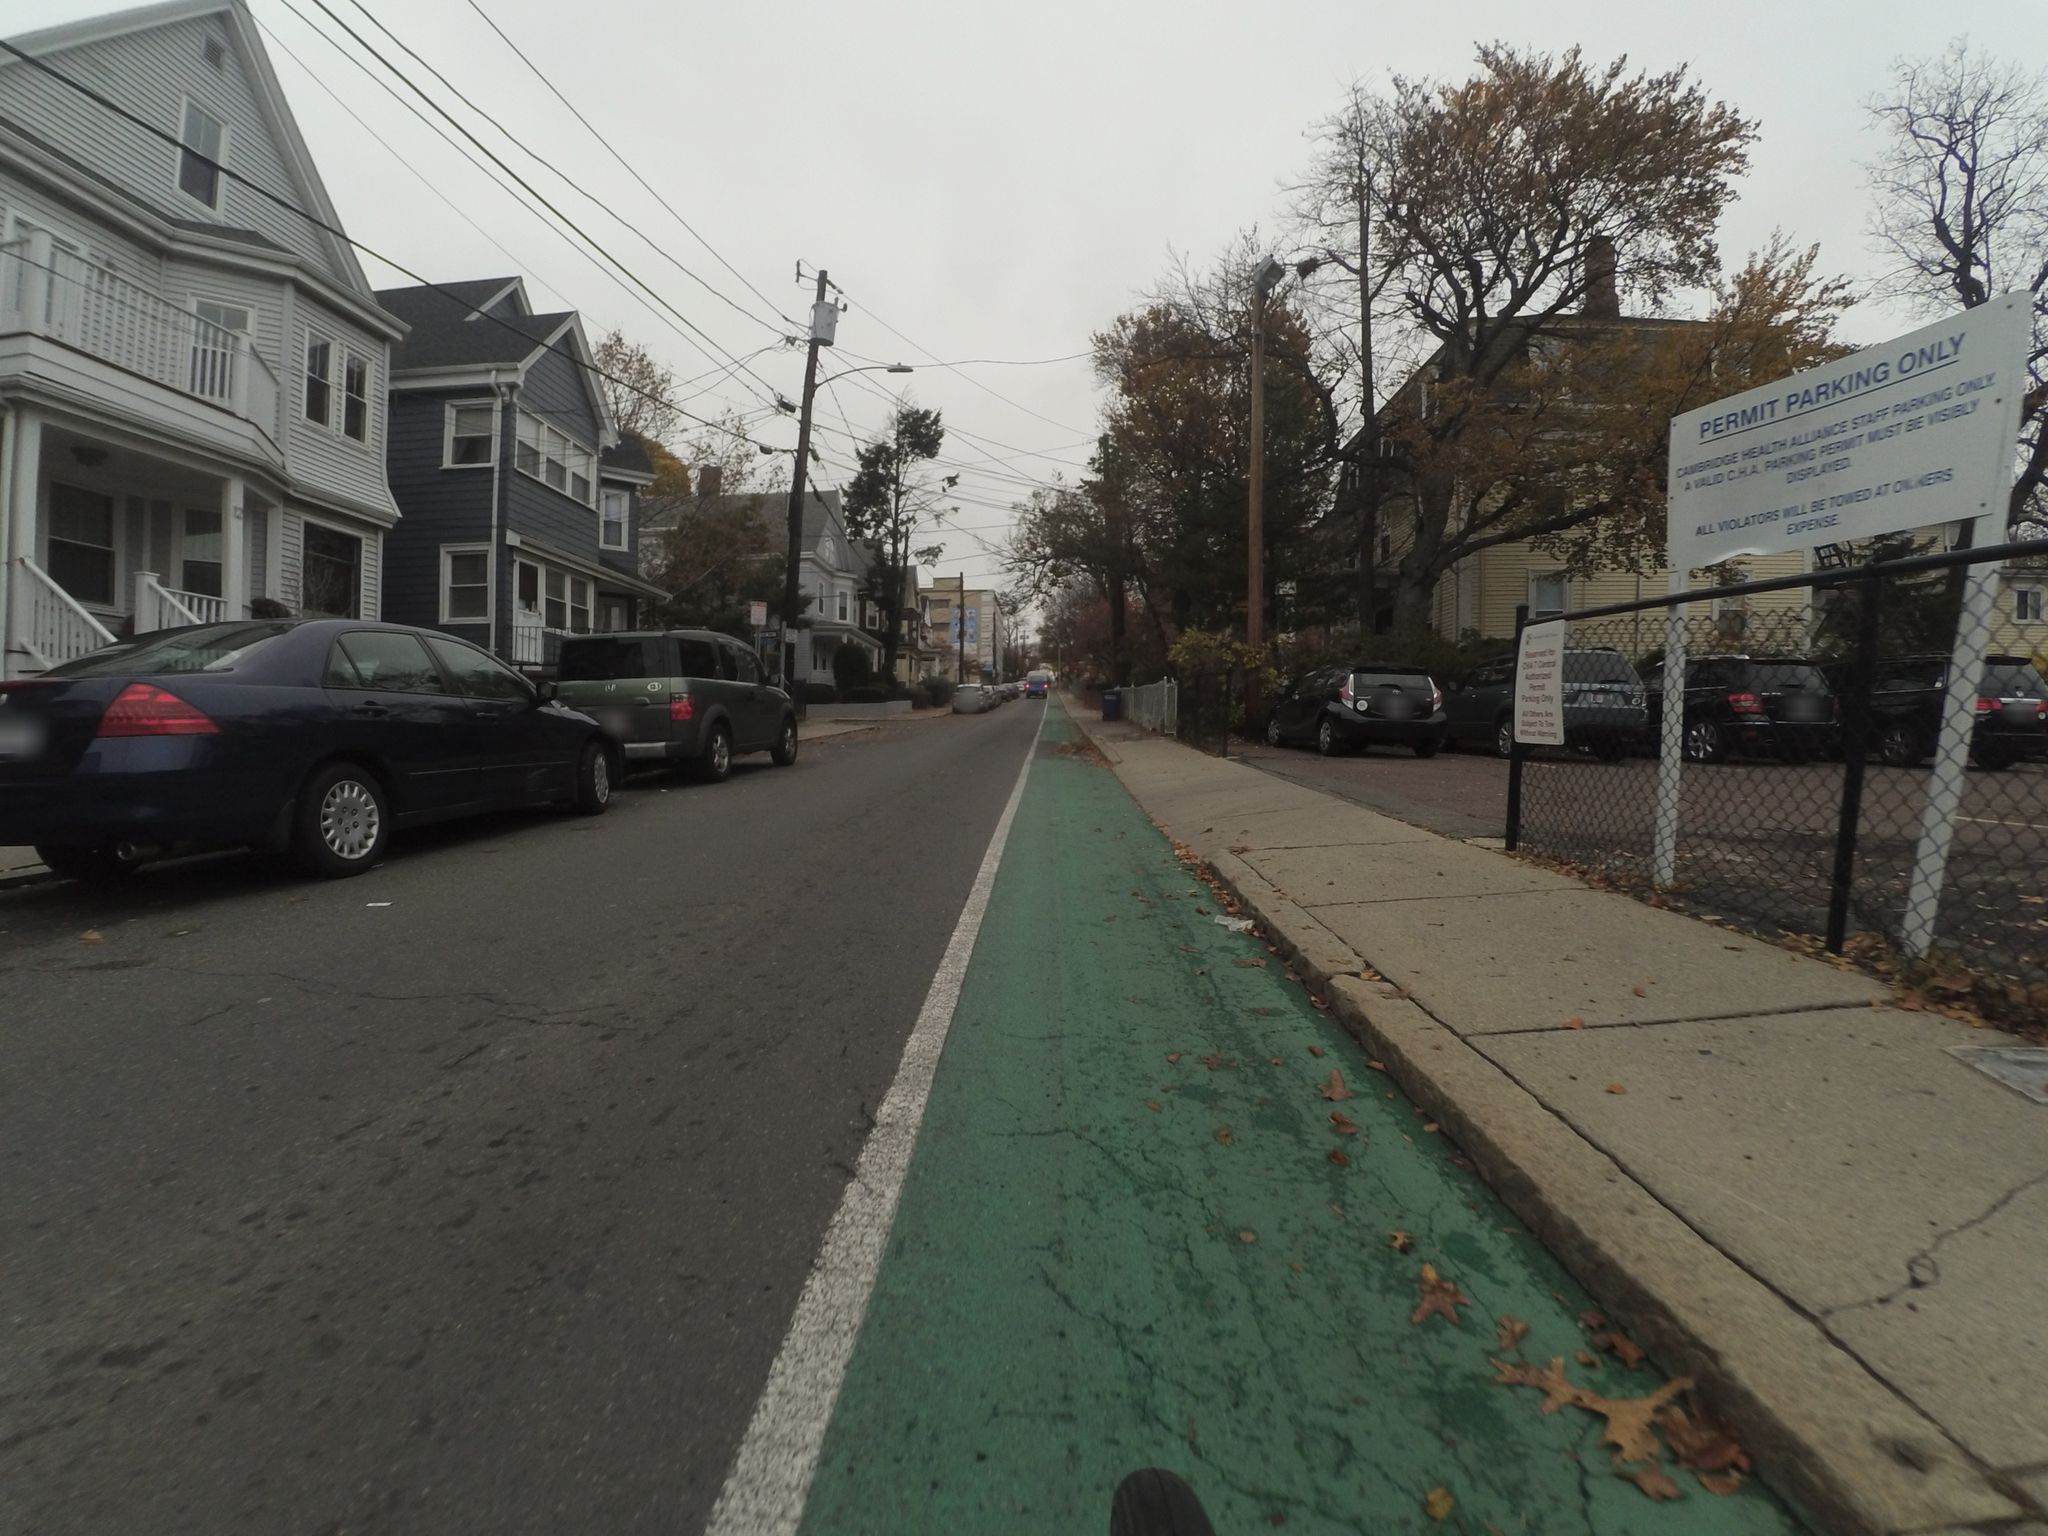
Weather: cloudy
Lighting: day
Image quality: good
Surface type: driving surface
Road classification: tertiary
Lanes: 2
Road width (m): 10.1
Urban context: urban centre
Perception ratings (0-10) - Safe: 7.15, Lively: 5.18, Beautiful: 6.57, Boring: 4.25, Depressing: 2.77, Wealthy: 3.5